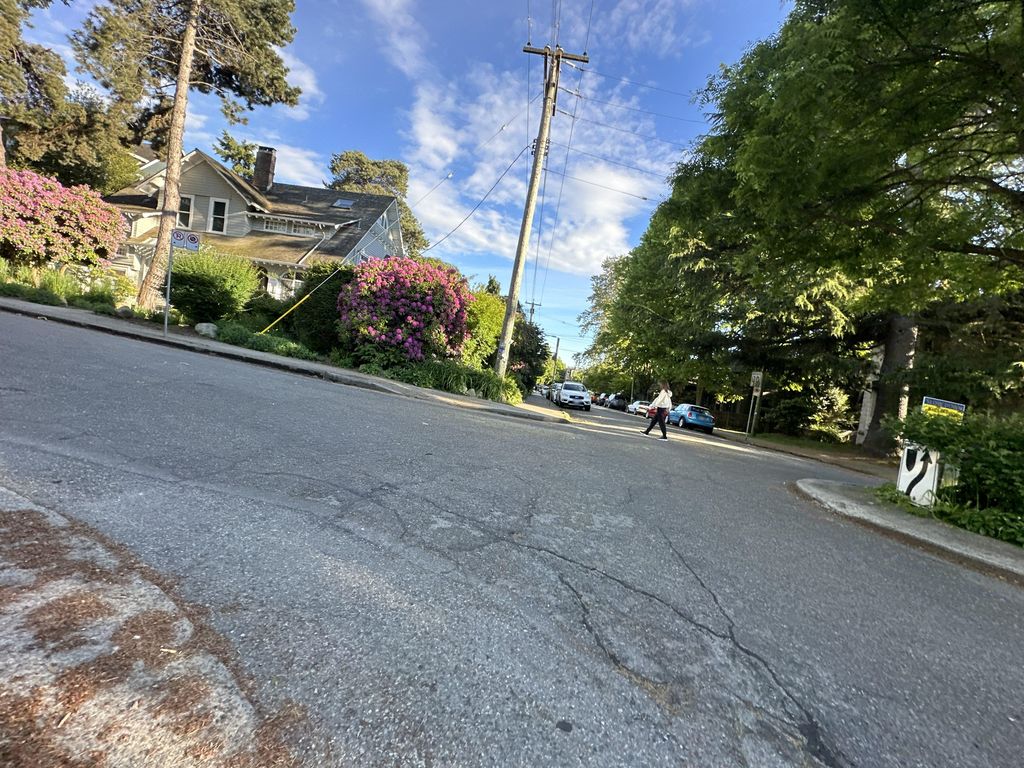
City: vancouver